【题型】解答题　【知识点】平面几何　【难度】hard
用数学的眼光观察。

如图1, 在菱形 $ABCD$ 中, $\angle ABC = 120^\circ$, 点 $E$ 是对角线 $BD$ 上一动点, 连接 $AE$, 将 $EA$ 绕点 $E$ 顺时针旋转 $60^\circ$ 得到 $EF$, 连接 $AF$, $DF$。求 $\angle ADF$ 的度数。

用数学的思维思考。

如图2, 在正方形 $ABCD$ 中, 点 $E$ 是对角线 $BD$ 上一动点, 且 $BE > DE$, 连接 $AE$, 将 $EA$ 绕点 $E$ 顺时针旋转 $90^\circ$ 得到 $EF$, 连接 $AF$, $DF$。判断 $C$, $D$, $F$ 三点的位置关系, 并说明理由；

用数学的语言表达。

如图3, 在矩形 $ABCD$ 中, $AB = 2$, $\angle ADB = 30^\circ$, 点 $E$ 是对角线 $BD$ 上一动点, 连接 $AE$, 以 $AE$ 为边在 $AE$ 的右边作直角 $\triangle AEF$, $\angle AEF = 90^\circ$, $\angle AFE = 30^\circ$, 连接 $CE$, $FD$, 若 $\triangle CEF$ 是以 $CF$ 为腰的等腰三角形, 求 $BE$ 的长度。

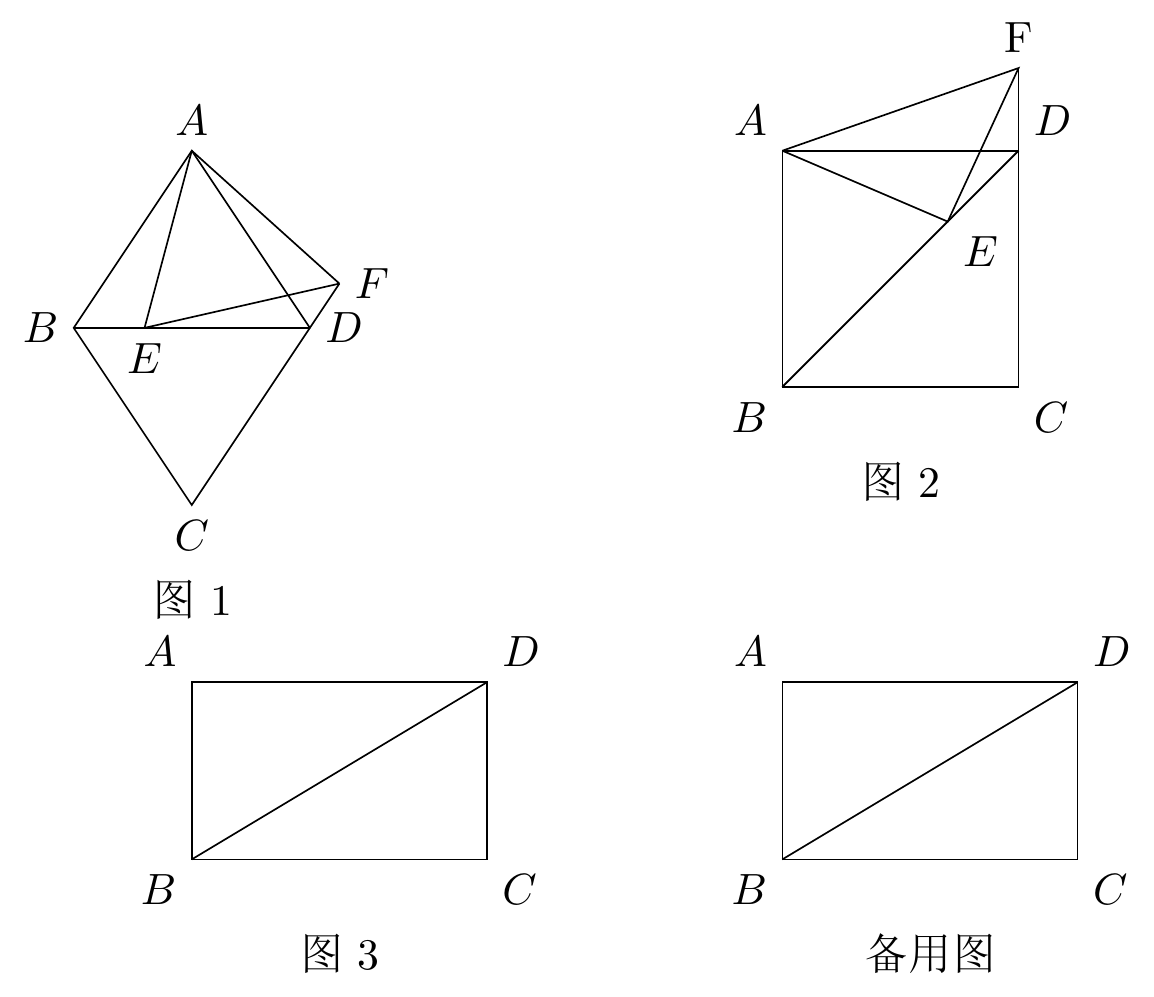
【解答】
解：
(1)$\because$ 四边形 $ABCD$ 是菱形, $\angle ABC = 120^\circ$,

$\therefore AB = AD$, $\angle BAD = 60^\circ$,

$\therefore \angle ABD = 60^\circ$,

$\because$ 将 $EA$ 绕点 $E$ 顺时针旋转 $60^\circ$ 得到 $EF$,

$\therefore AE = EF$, $\angle AEF = 60^\circ$,

$\therefore \triangle AEF$ 是等边三角形,

$\therefore AE = AF$, $\angle EAF = 60^\circ = \angle BAD$,

$\therefore \angle BAE = \angle DAF$,

$\therefore \triangle BAE \cong \triangle DAF$(SAS),

$\therefore \angle ABD = \angle ADF = 60^\circ$；

(2)点 $C$, 点 $D$, 点 $F$ 三点共线, 理由如下：连接 $AC$ 交 $BD$ 于 $O$, 过点 $F$ 作 $FH \perp$ 直线 $BD$ 于 $H$,

$\because$ 四边形 $ABCD$ 是正方形,

$\therefore AC \perp BD$, $AO = OD$, $\angle ADB = 45^\circ$,

$\because$ 将 $EA$ 绕点 $E$ 顺时针旋转 $90^\circ$ 得到 $EF$,

$\therefore \angle AEF = 90^\circ = \angle AOE = \angle FHE$, $AE = EF$,

$\therefore \angle AEO + \angle FEH = 90^\circ = \angle AEO + \angle EAO$,

$\therefore \angle EAO = \angle FEH$,

$\therefore \triangle AEO \cong \triangle EFH$(AAS),

$\therefore AO = EH$, $FH = OE$,

$\therefore OD = OA = EH$,

$\therefore OE = DH = FH$,

$\because \angle FHE = 90^\circ$,

$\therefore \angle FDH = 45^\circ = \angle DFH$,

$\therefore \angle ADF = 90^\circ$,

$\therefore \angle ADF + \angle ADC = 180^\circ$,

$\therefore$ 点 $C$, 点 $D$, 点 $F$ 三点共线；

(3)如图, 过点 $A$ 作 $AG \perp BD$ 于 $G$, 过点 $E$ 作 $EH \perp BC$ 于 $H$, 则 $\angle AGB = \angle BHE = 90^\circ$,

$\because$ 矩形 $ABCD$ 中, $AB = 2$, $\angle ADB = 30^\circ$,

$\therefore BD = 2AB = 4$, $\angle ABD = 60^\circ$,

$\therefore AD = \sqrt{BD^2 - AB^2} = \sqrt{4^2 - 2^2} = 2\sqrt{3} = BC$,

$\because \angle AFE = \angle ADE = 30^\circ$,

$\therefore$ 四边形 $AEDF$ 是圆内接四边形,

$\therefore \angle ADF = \angle AEF = 90^\circ$,

$\therefore \angle ADF + \angle ADC = 90^\circ + 90^\circ = 180^\circ$,

$\therefore C$、$D$、$F$ 在同一条直线上,

$\therefore \angle FAE = \angle DAG = 60^\circ$,

即 $\angle FAD + \angle DAE = \angle EAG + \angle DAE$,

$\therefore \angle FAD = \angle EAG$,

$\because \angle ADF = \angle AGE = 90^\circ$,

$\therefore \triangle AFD \sim \triangle AEG$,

$\frac{EG}{FD} = \frac{AE}{AF} = \sin \angle AFE = \sin 30^\circ = \frac{1}{2}$,

$\therefore FD = 2EG$,

在 $Rt\triangle ABG$ 中, $BG = AB \cdot \cos \angle ABD = 2 \cos 60^\circ = 1$, $AG = AB \cdot \sin \angle ABD = 2 \sin 60^\circ = \sqrt{3}$,

设 $BE = x$, 则 $EG = x - 1$, $FD = 2(x - 1)$,

$\therefore CF = CD + FD = 2 + 2(x - 1) = 2x$,

在 $Rt\triangle AEG$ 中, $AE = \sqrt{AG^2 + EG^2} = \sqrt{(\sqrt{3})^2 + (x - 1)^2} = \sqrt{x^2 - 2x + 4}$,

$\therefore EF = \sqrt{3}AE = \sqrt{3} \cdot \sqrt{x^2 - 2x + 4}$,

$\because AD // BC$,

$\therefore \angle DBC = \angle ADB = 30^\circ$,

$\therefore EH = \frac{1}{2}x$, $BH = \frac{\sqrt{3}}{2}x$,

$\therefore CH = 2\sqrt{3} - \frac{\sqrt{3}}{2}x$,

$\therefore CE = \sqrt{EH^2 + CH^2} = \sqrt{(\frac{1}{2}x)^2 + (2\sqrt{3} - \frac{\sqrt{3}}{2}x)^2}$,

当 $CF = EF$ 时, $2x = \sqrt{3} \cdot \sqrt{x^2 - 2x + 4}$,

解得：$x = \sqrt{21 - 3}$ 或 $x = -\sqrt{21 - 3}$(舍去),

$\therefore BE = \sqrt{21 - 3}$；

当 $CF = CE$ 时, $2x = \sqrt{(\frac{1}{2}x)^2 + (2\sqrt{3} - \frac{\sqrt{3}}{2}x)^2}$,

解得：$x = \sqrt{5 - 1}$ 或 $x = -\sqrt{5 - 1}$(舍去),

$\therefore BE = \sqrt{5 - 1}$；

综上所述, $BE$ 的长度为 $\sqrt{21 - 3}$ 或 $\sqrt{5 - 1}$．
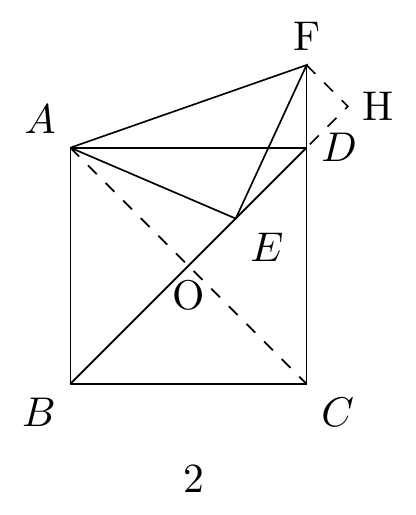
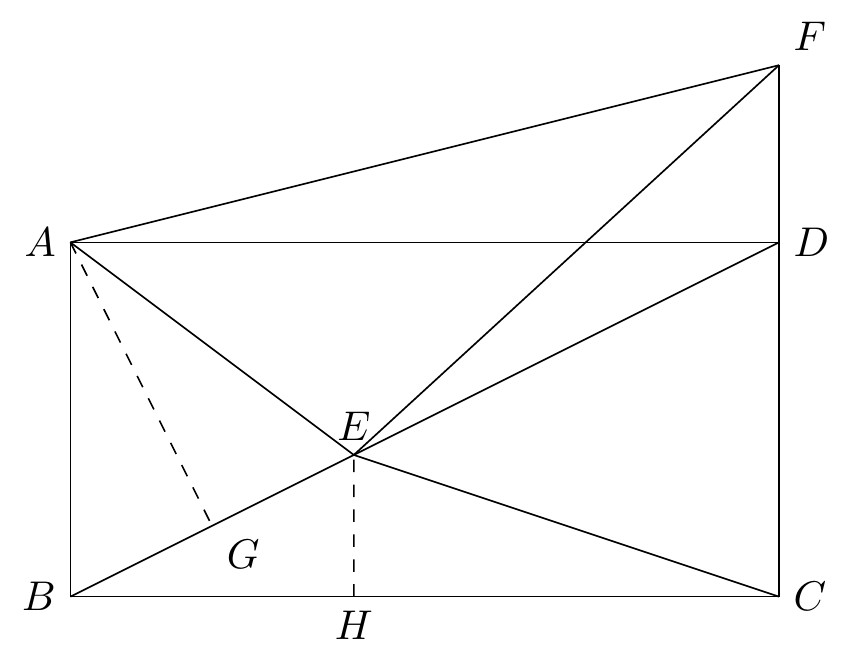